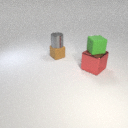
large red metal cube below small green rubber cube